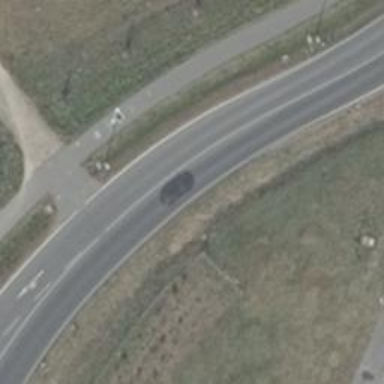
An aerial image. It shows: Unclassified road with asphalt surface.